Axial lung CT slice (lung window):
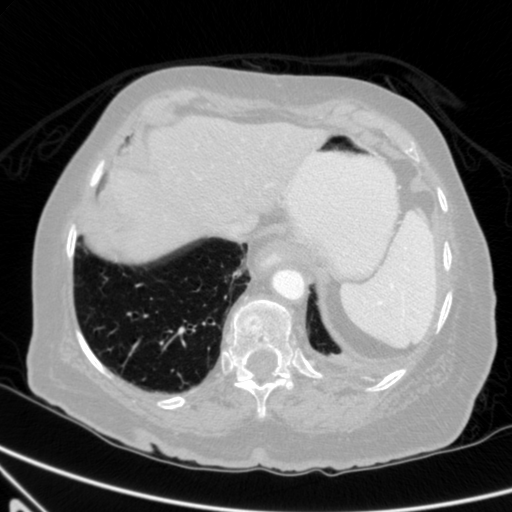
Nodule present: no